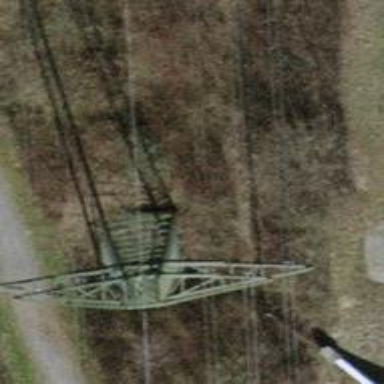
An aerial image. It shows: Lattice structure tower used for power transmission.